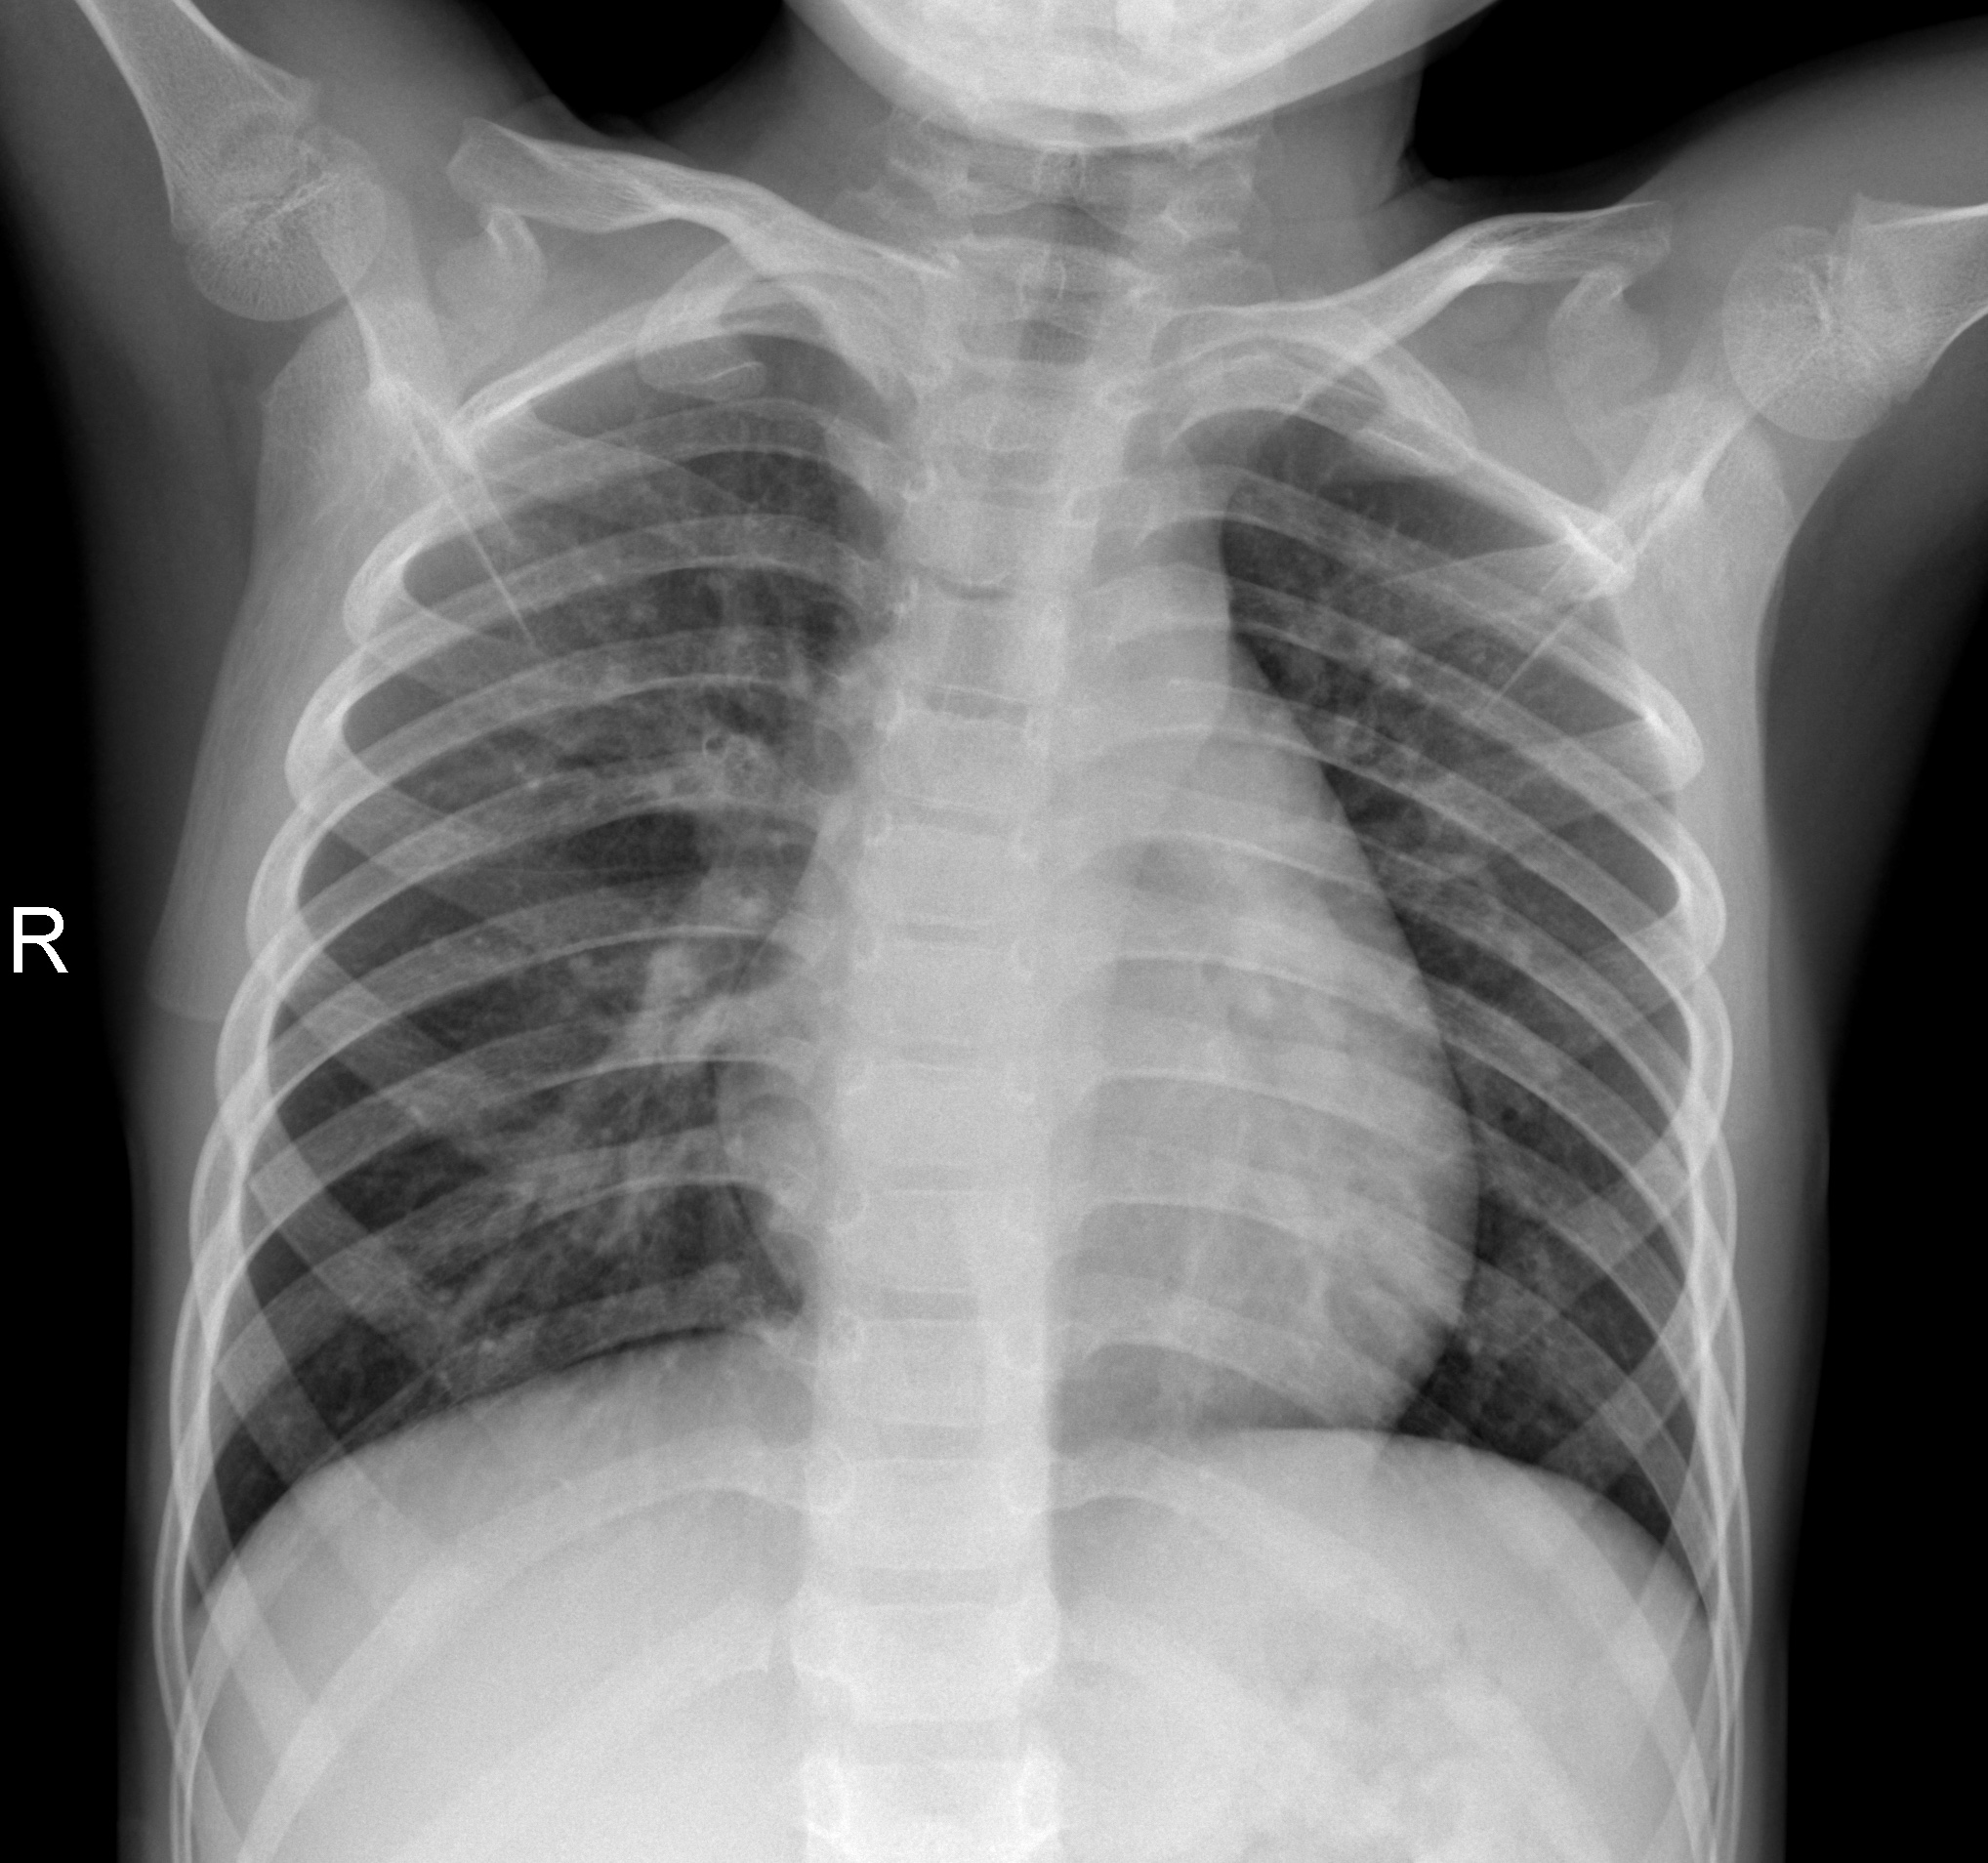
Diagnosis: NORMAL